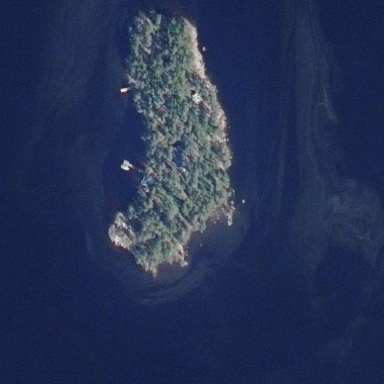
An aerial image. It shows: Islet.